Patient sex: M
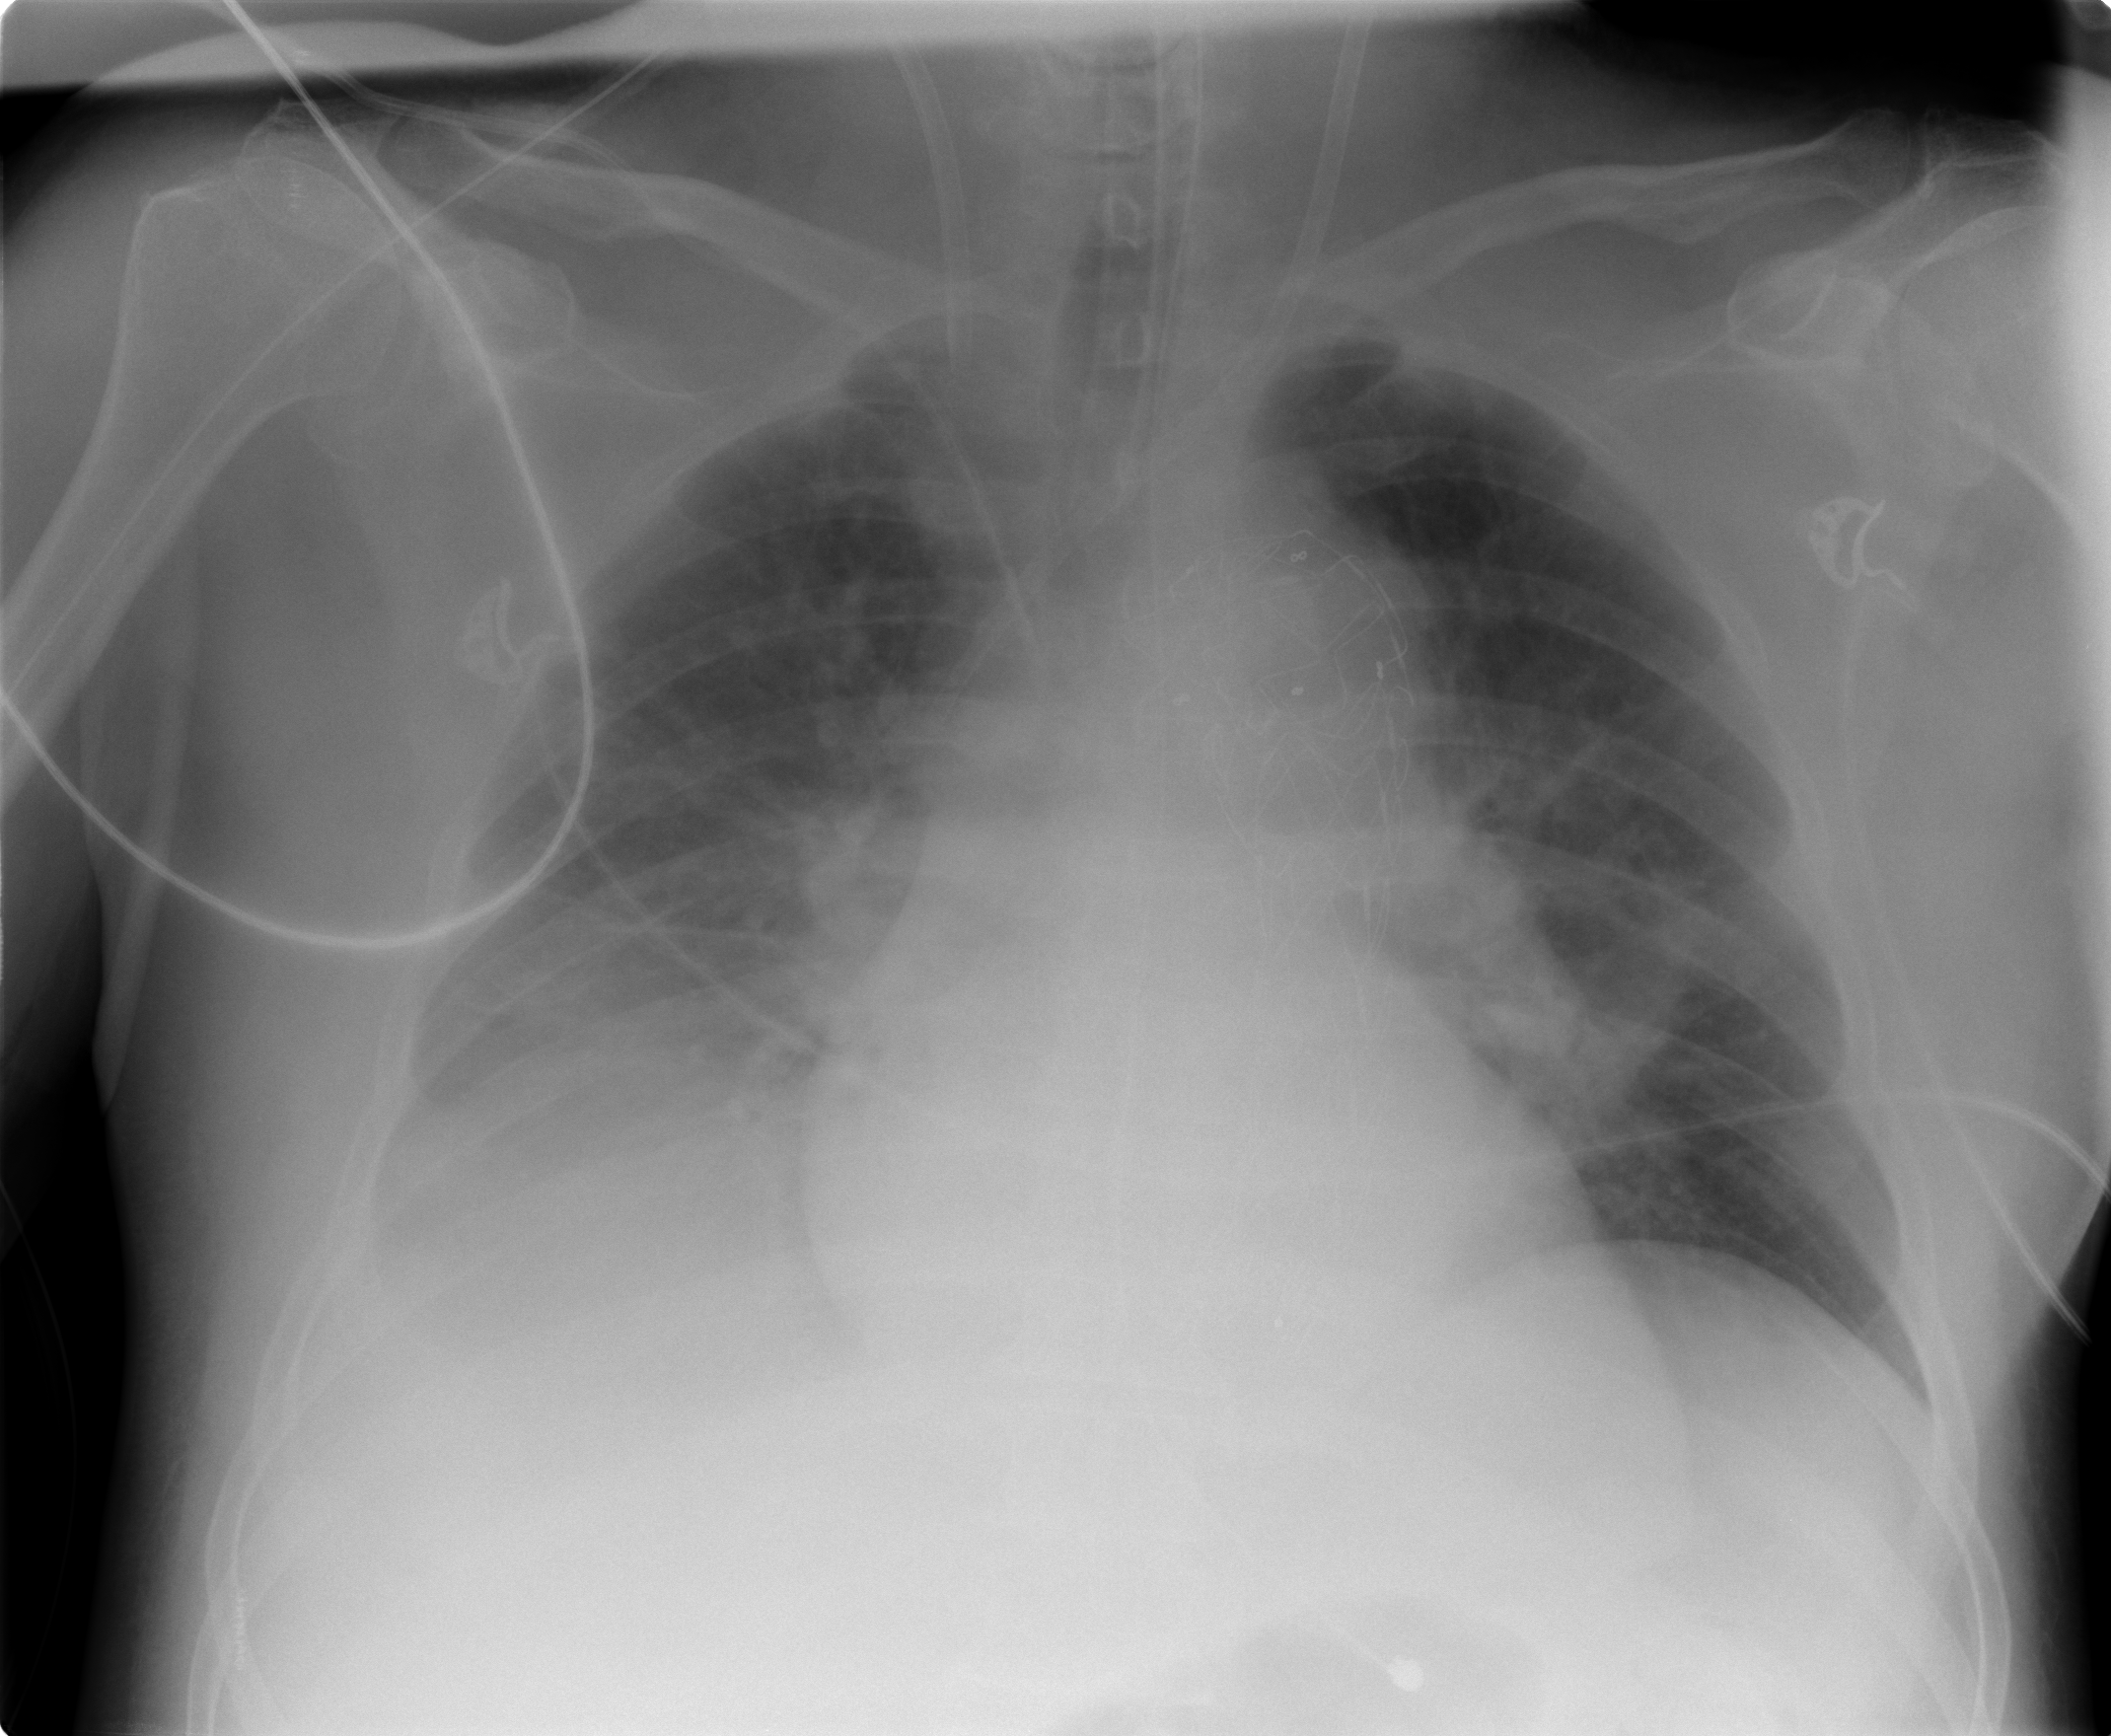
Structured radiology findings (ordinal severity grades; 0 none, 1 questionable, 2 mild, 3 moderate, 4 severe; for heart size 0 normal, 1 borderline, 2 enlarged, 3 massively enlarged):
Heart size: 2
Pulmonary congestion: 3
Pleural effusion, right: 3
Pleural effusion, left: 0
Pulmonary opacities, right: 1
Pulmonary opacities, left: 1
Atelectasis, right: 2
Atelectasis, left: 0